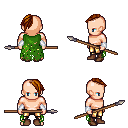
a pixel art fantasy rpg character, male body template, human, light skin, green tattered cape, gold greaves, brunette long mohawk hairstyle, white cloth bracers, brown shoes, spear, four views (front, back, left, right), 2x2 character sprite sheet, small pixel art, hard edges, no anti-aliasing